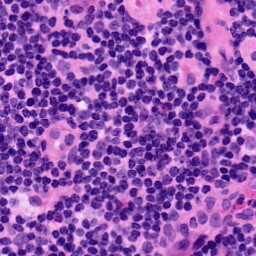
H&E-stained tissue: LymphNode